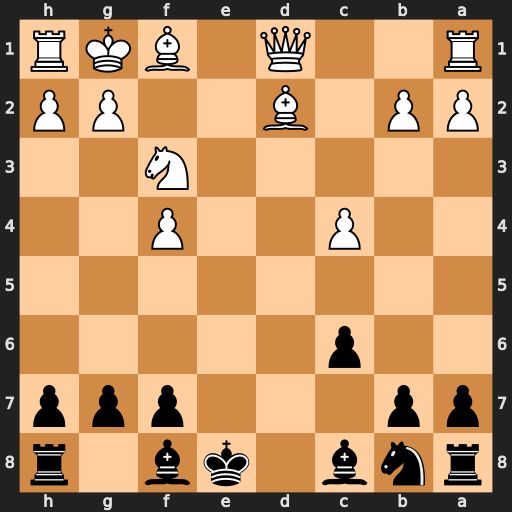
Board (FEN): rnb1kb1r/pp3ppp/2p5/8/2P2P2/5N2/PP1B2PP/R2Q1BKR
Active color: b
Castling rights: kq
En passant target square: -
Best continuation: Bc5+ Nd4 Bxd4+ Be3 Bxe3#